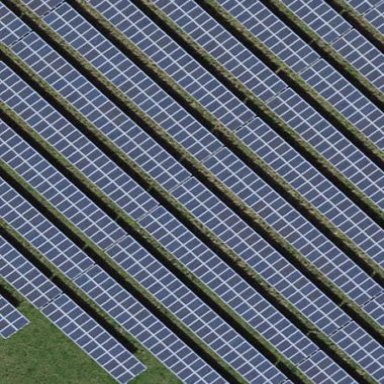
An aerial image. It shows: Solar power generator utilizing photovoltaic technology with solar photovoltaic panels.